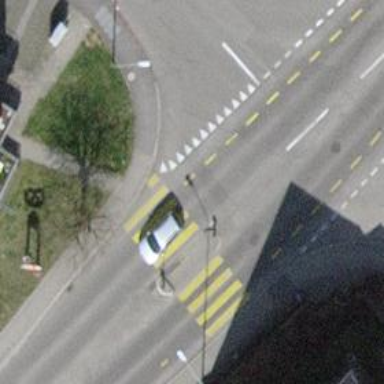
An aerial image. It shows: Zebra crossing with distinctive markings.